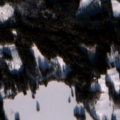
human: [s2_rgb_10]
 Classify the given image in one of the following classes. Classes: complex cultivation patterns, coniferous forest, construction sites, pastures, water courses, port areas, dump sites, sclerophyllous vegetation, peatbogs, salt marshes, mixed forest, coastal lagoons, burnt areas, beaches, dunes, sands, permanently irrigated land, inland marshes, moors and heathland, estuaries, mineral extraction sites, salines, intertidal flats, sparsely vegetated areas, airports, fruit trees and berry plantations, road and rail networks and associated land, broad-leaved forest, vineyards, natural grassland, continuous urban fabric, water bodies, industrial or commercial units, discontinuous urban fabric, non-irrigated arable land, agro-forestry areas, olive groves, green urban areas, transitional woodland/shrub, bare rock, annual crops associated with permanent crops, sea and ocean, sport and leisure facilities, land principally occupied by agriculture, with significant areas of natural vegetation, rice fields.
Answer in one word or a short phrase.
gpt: land principally occupied by agriculture, with significant areas of natural vegetation, coniferous forest, mixed forest, transitional woodland/shrub, water bodies